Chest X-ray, PA view. Patient: 29 years old, sex F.
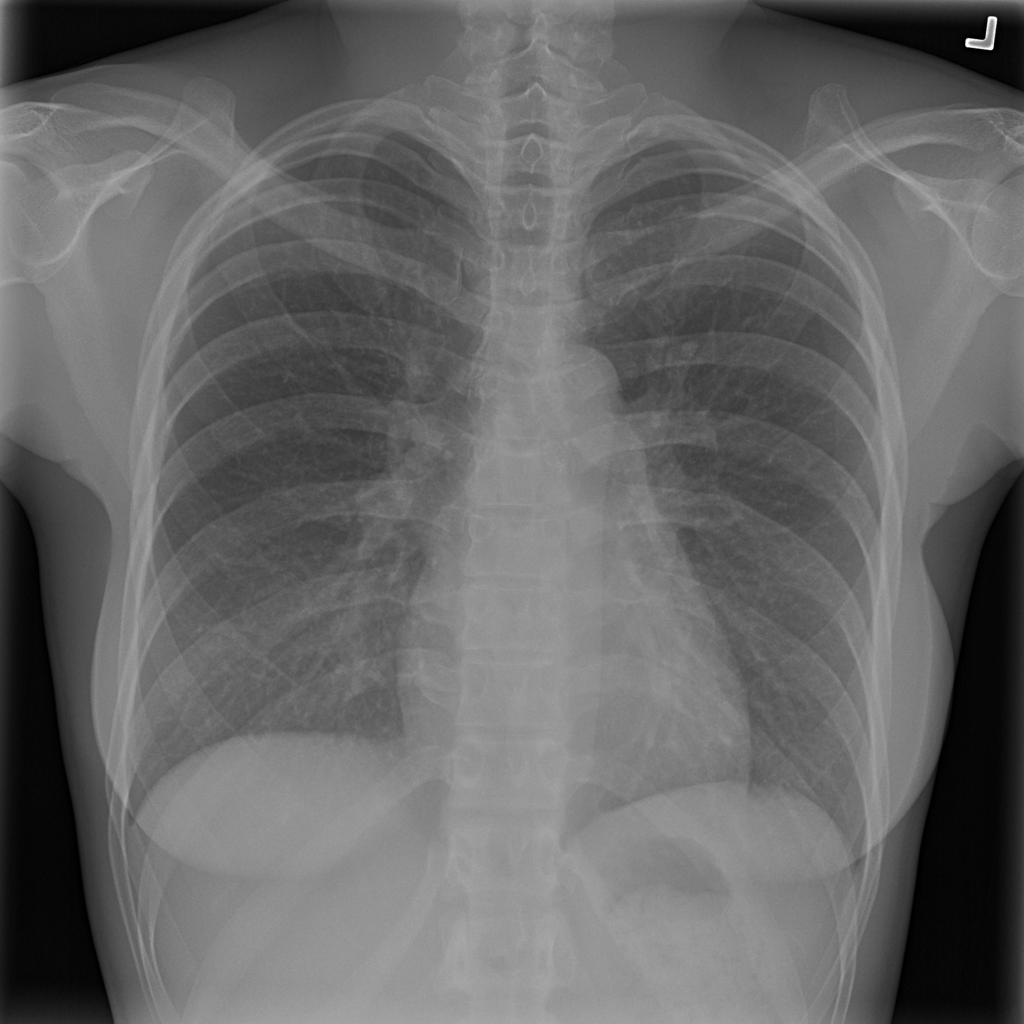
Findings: No Finding